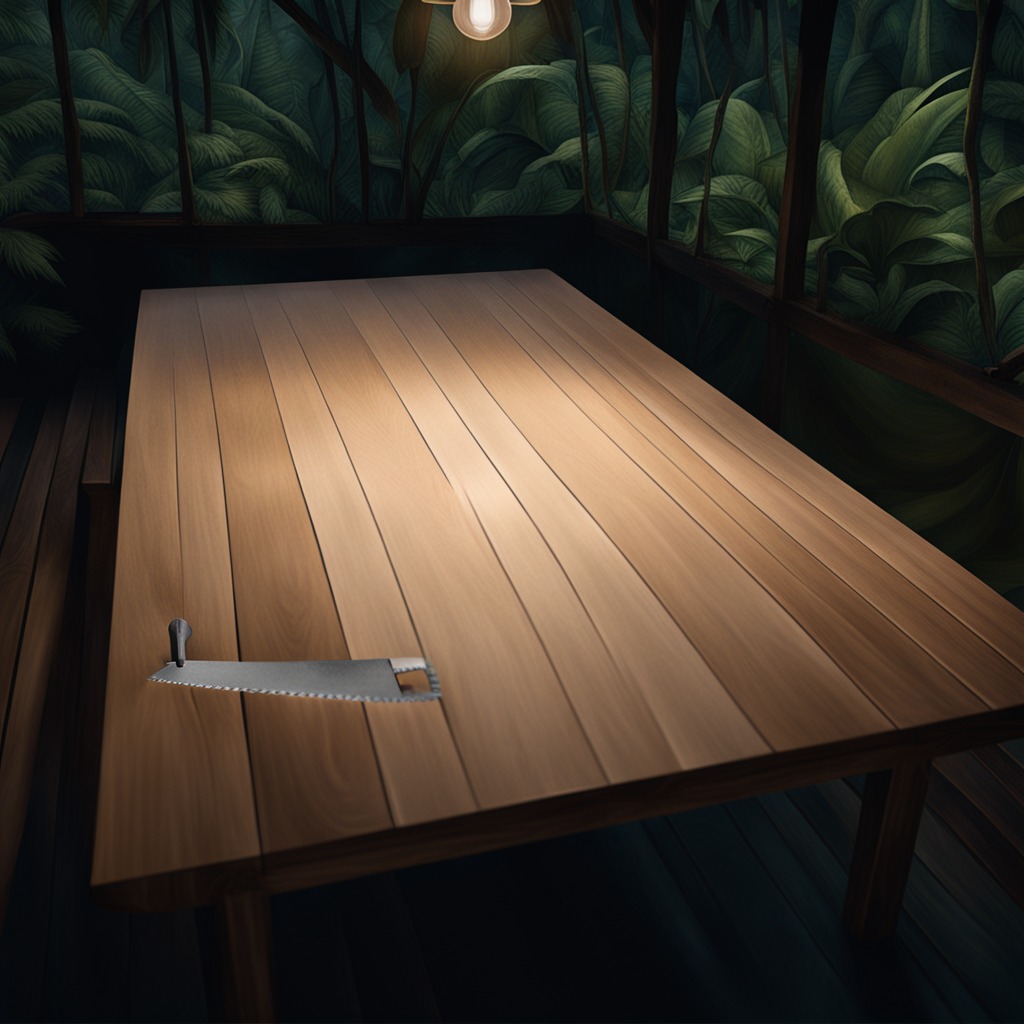
A handheld metal saw lies on the wooden table inside a jungle field workshop tent at night.